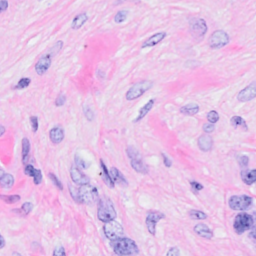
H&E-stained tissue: Breast